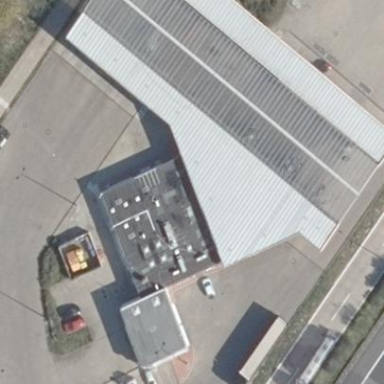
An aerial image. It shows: Building that serves as fuel station.